Question: My RecyclerView has viewpager on each row for several swipeable buttons.
When I scroll fast in a default state, it works fine.
But some views (pages) are partially shown on default pages. I can watch them they are swiped to default page from swiped page before (Actually not theirs. Single row which is recycled in above)
Sometimes really small 'partial view' is appeared corner even if they were set as default like below.
 Left top corner. I didn't even touch that row at all.
I suspect it's inflating speed, so I used SparseIntArray, Remove another view, Make small array for the test, Remove resources on views. But all were worthless.
Also results in SparseIntArray are all normal as expected.
Here are some codes below. Also, all xmls are
PageWidth
'''
public float getPageWidth(int position)
{
if(position != 3 && position != 0)
{
return 0.15f;
}
else
{
return 1f;
}
}
'''
Init and Load
'''
@Override
public void onBindViewHolder(@NonNull mAdapter.ClipViewHolder clipViewHolder, int position)
{
if(stateArray.get(position) > 0 && stateArray.get(position) <= 4)
{
clipViewHolder.myPager.setCurrentItem(stateArray.get(position) - 1);
}
else
{
clipViewHolder.myPager.setCurrentItem(3);
stateArray.append(position, clipViewHolder.myPager.getCurrentItem() + 1);
}
}
'''
Save
'''
@Override
public void onViewRecycled(@NonNull ClipViewHolder holder)
{
stateArray.put(holder.getAdapterPosition(), holder.myPager.getCurrentItem() + 1);
super.onViewRecycled(holder);
}
'''
I want to show them smoothly no matter what swipe state was, no matter how fast scroll speed. Is there any solution?
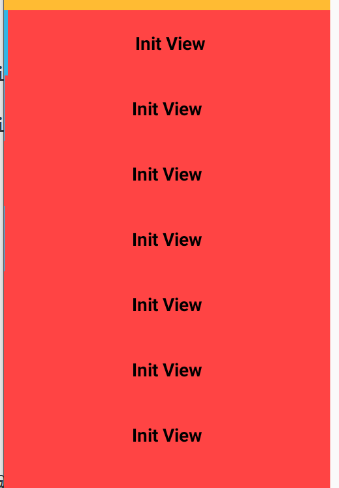
Answer: '''
//Put below code in XML file
<android.support.v4.widget.NestedScrollView
android:layout_width="match_parent"
android:layout_height="wrap_content"
app:layout_behavior="@string/appbar_scrolling_view_behavior">
<android.support.v7.widget.RecyclerView
android:id="@+id/recycleView"
android:nestedScrollingEnabled="false"
android:layout_width="match_parent"
android:layout_height="wrap_content" />
/>
// put below lines in your activity as
/* catche memory */
recyclerView.setItemViewCacheSize(200);
recyclerView.setDrawingCacheEnabled(true);
recyclerView.setDrawingCacheQuality(View.DRAWING_CACHE_QUALITY_HIGH);
RecyclerView.LayoutManager mLayoutManager = new
LinearLayoutManager(getApplicationContext());
recyclerView.setLayoutManager(mLayoutManager);
//for smooth recycler
recyclerView.setNestedScrollingEnabled(false); // Main Line
recyclerView.setItemAnimator(new DefaultItemAnimator());
recyclerView.smoothScrollBy(0, 10);
'''